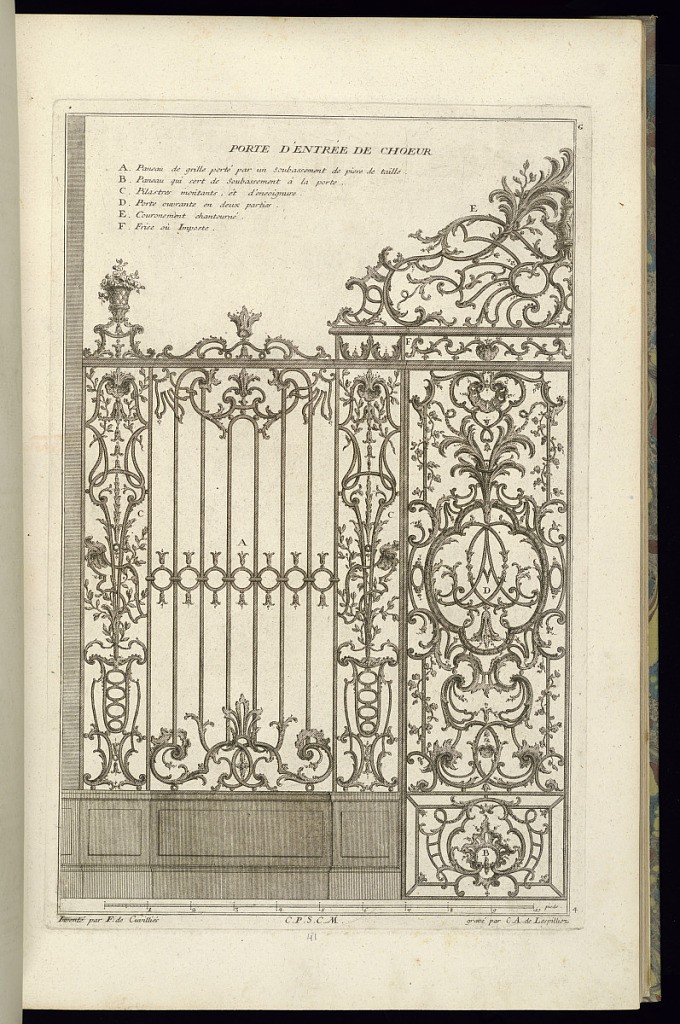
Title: Porte d'Entrée de Choeur
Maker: François de Cuvilliés the Elder, Belgian, 1695 - 1768
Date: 1745
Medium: Etching and engraving on off-white laid paper
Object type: Print
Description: Design for an iron gate, with the elements of its construction labeled in a key in the upper left. The plate is signed and numbered.